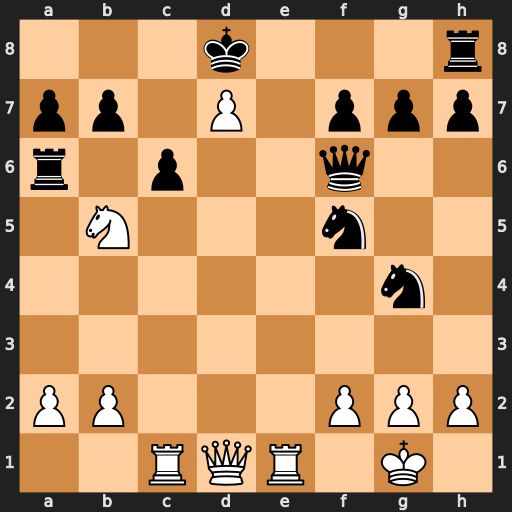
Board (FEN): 3k3r/pp1P1ppp/r1p2q2/1N3n2/6n1/8/PP3PPP/2RQR1K1
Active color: w
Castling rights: -
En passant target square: -
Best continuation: Qxg4 cxb5 Rc8+ Kxd7 Rxh8